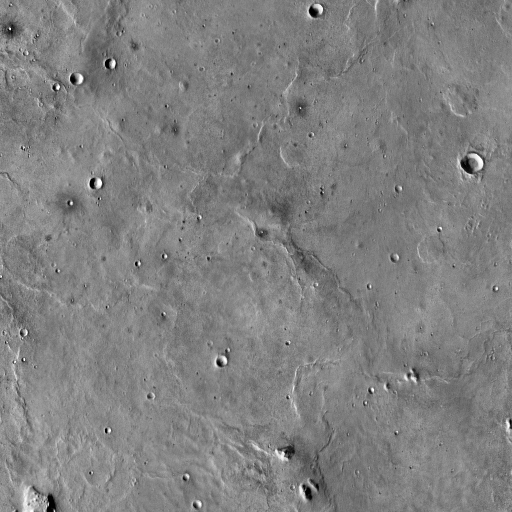
Crater classes present: Background, Other, Buried